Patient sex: M
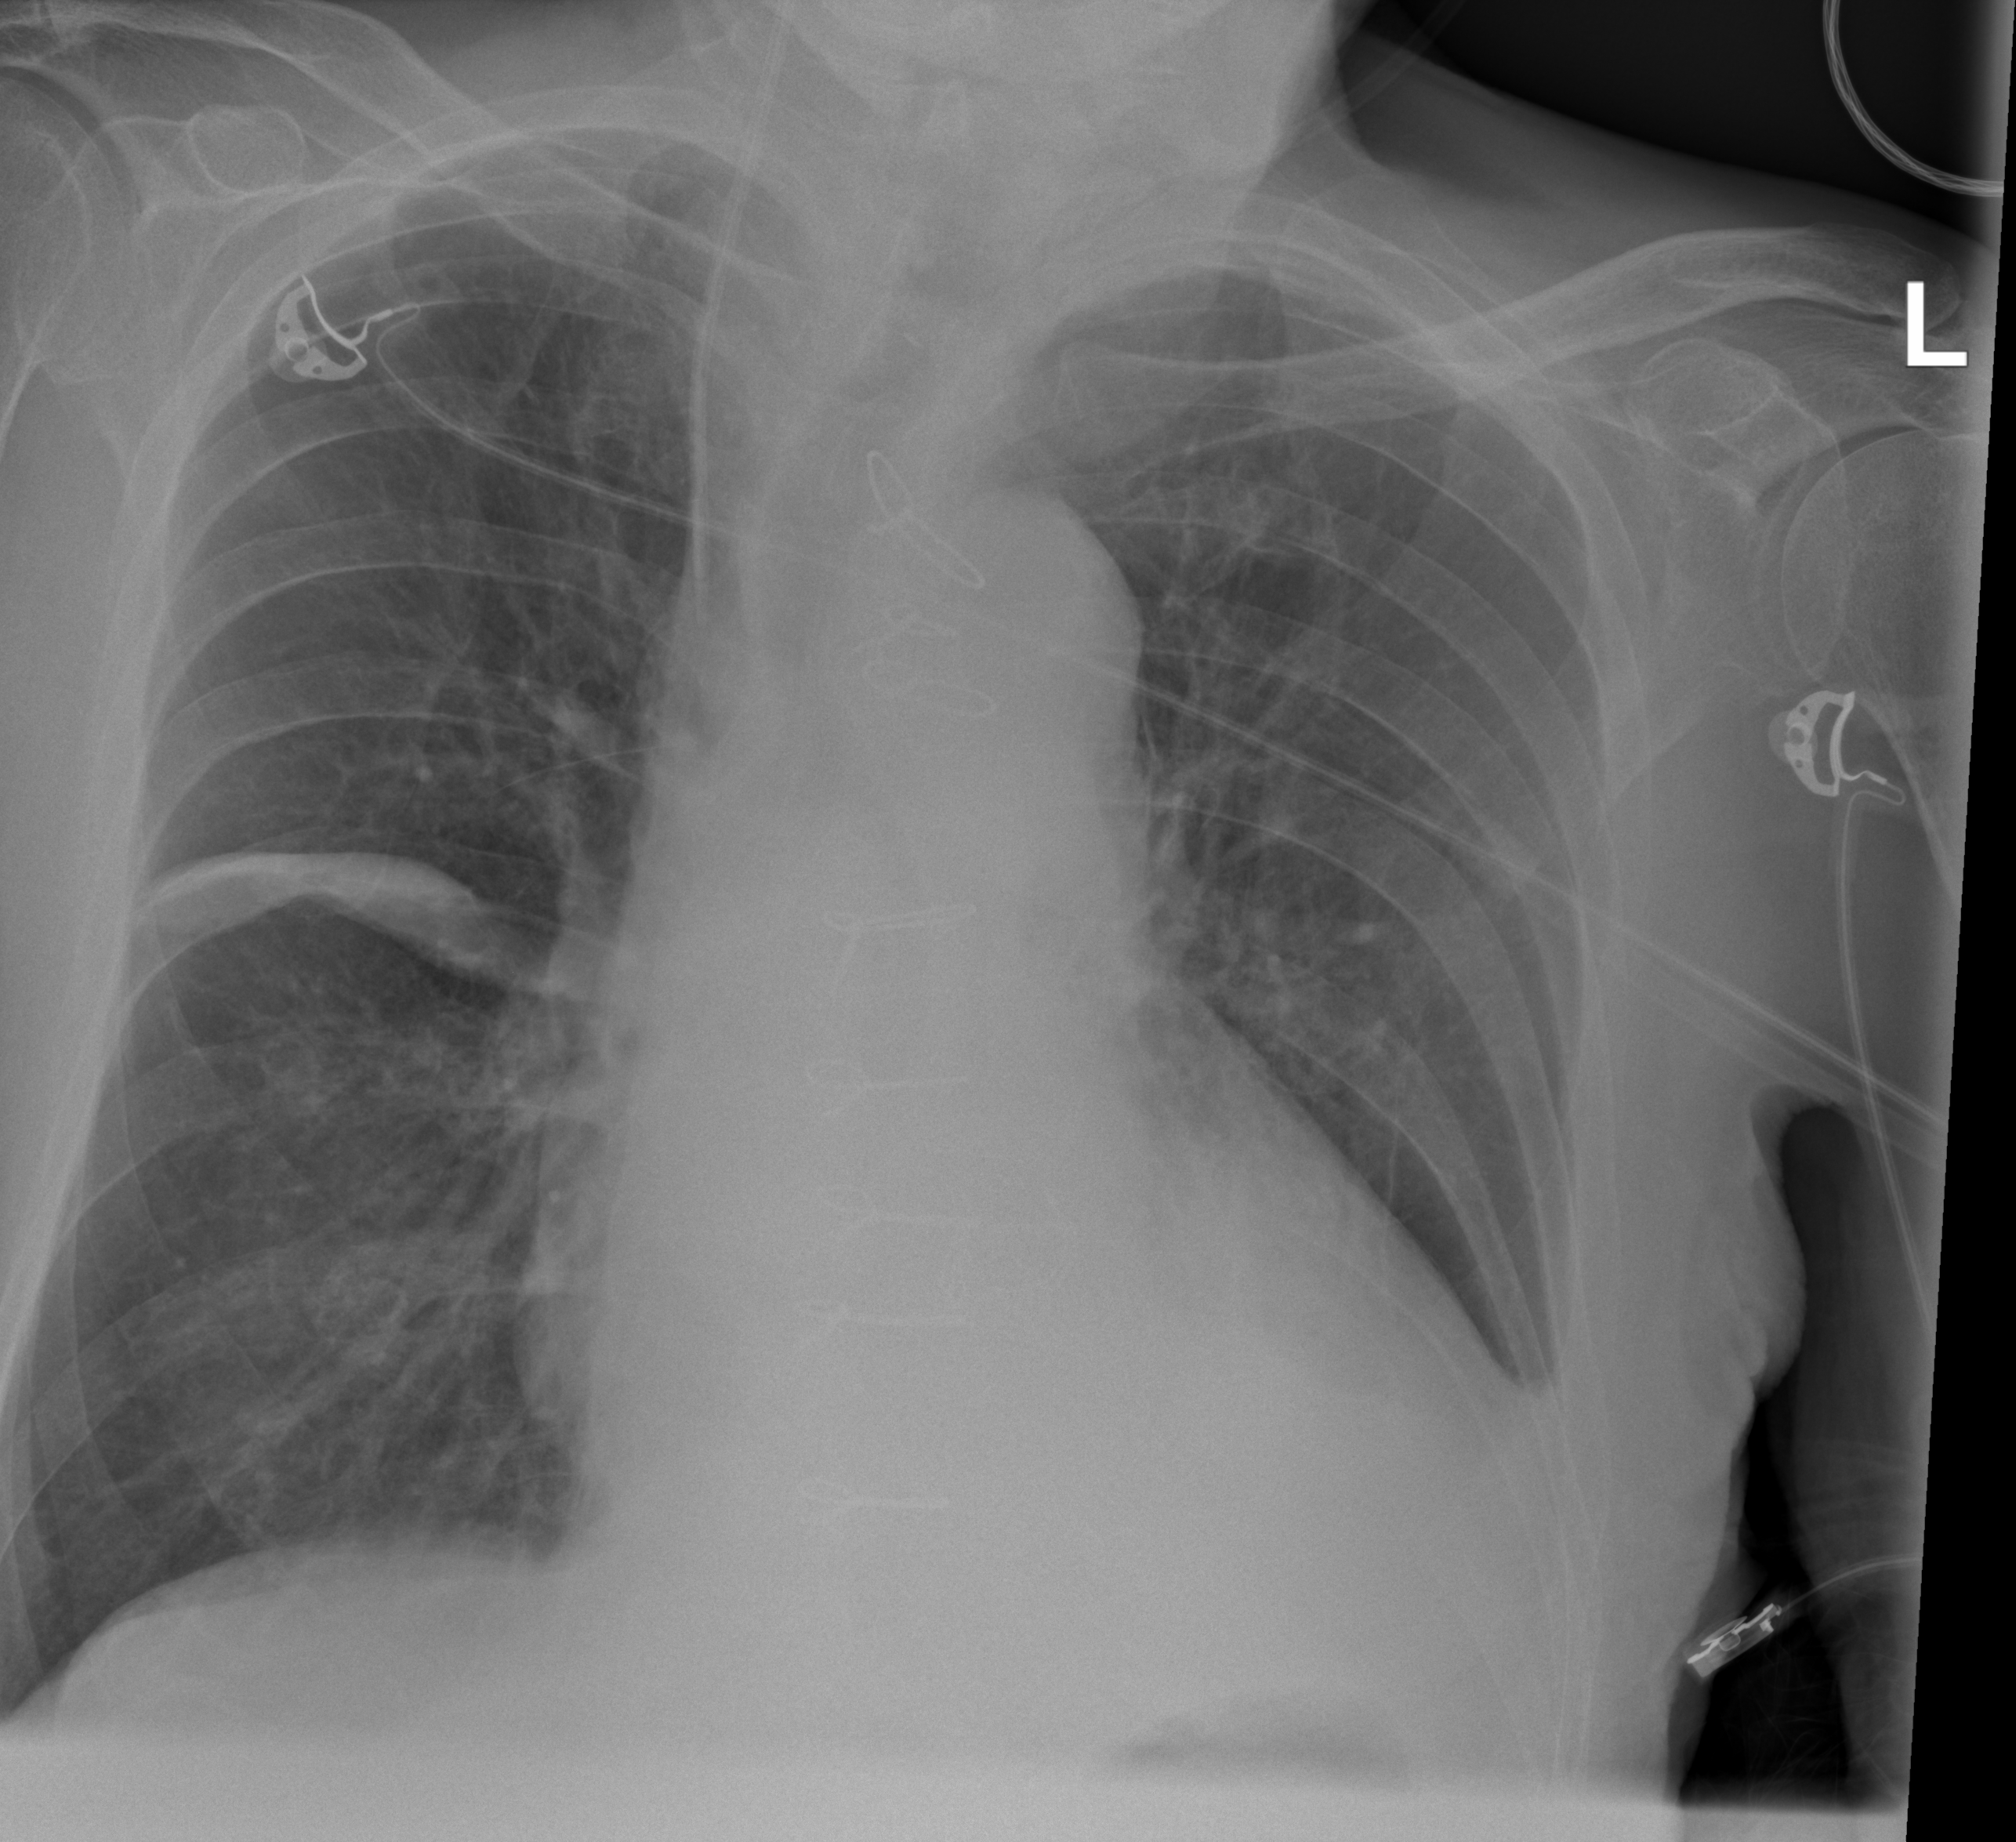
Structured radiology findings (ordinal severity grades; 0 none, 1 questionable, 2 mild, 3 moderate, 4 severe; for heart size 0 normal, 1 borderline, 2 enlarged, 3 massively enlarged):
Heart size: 2
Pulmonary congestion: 0
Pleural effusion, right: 1
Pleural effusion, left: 2
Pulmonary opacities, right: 0
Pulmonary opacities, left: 0
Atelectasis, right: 1
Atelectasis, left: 2